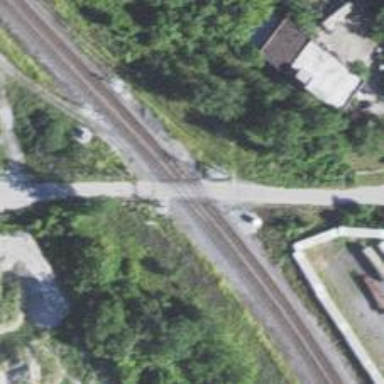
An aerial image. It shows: Level crossing along the railway.